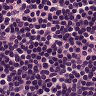
Metastatic tissue present: no